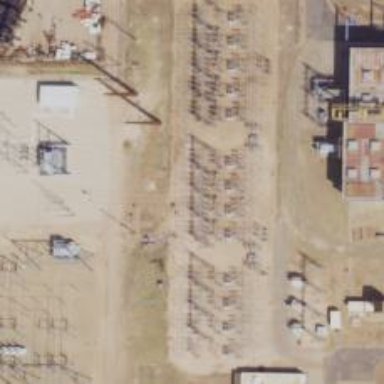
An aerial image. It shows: Switch used for power control.